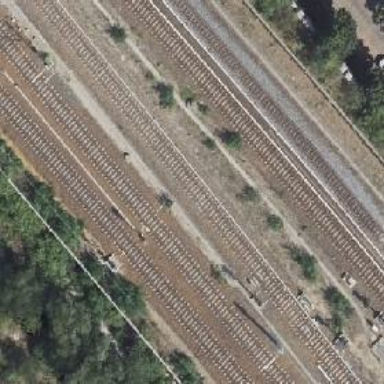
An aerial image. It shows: Railway signal.